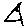
Label: triangle